Question: Does anyone know how to enable the status bar (picture) in a javascript Windows Phone 8.1 application? I am using the javascript Pivot Template in Visual Studio 2013 with Update 2.

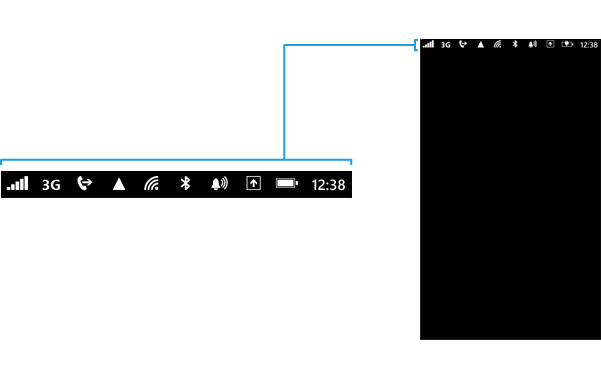
Answer: You'll have to add some JavaScript to the ready function of a page for example.
First get the statusbar for the current view. Than decide what to do with it:
'''
var s = Windows.UI.ViewManagement.StatusBar.getForCurrentView();
s.showAsync(); // shows the statusbar
'''
More about the statusbar can be found at the <URL>.